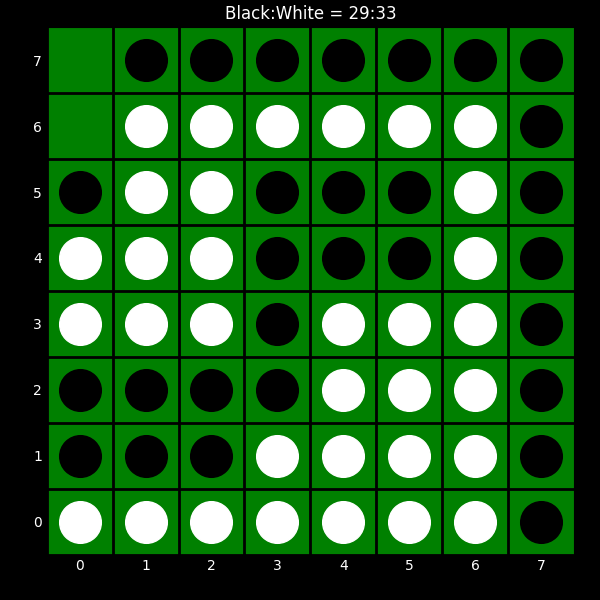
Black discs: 29
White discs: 33